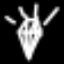
Label: diamond